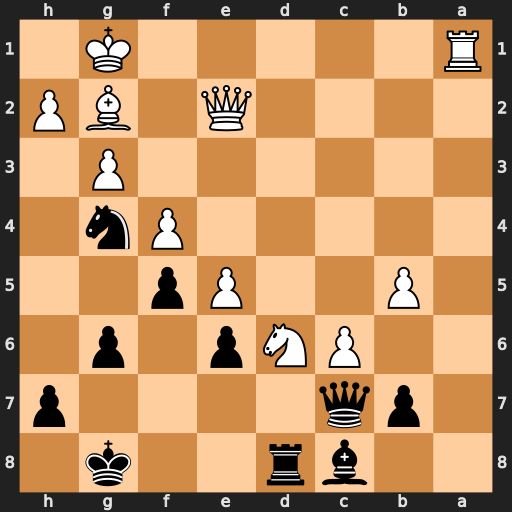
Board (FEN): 2br2k1/1pq4p/2PNp1p1/1P2Pp2/5Pn1/6P1/4Q1BP/R5K1
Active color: b
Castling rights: -
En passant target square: -
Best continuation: Qb6+ Kh1 Nf2+